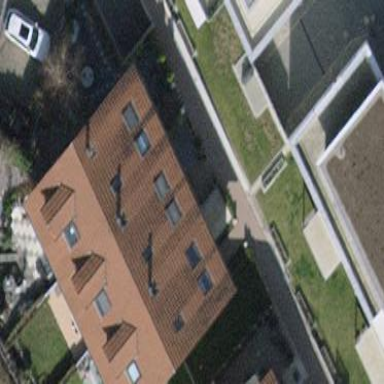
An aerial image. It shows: Terrace building.